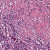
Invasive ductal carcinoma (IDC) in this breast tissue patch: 1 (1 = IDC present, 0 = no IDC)